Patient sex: M
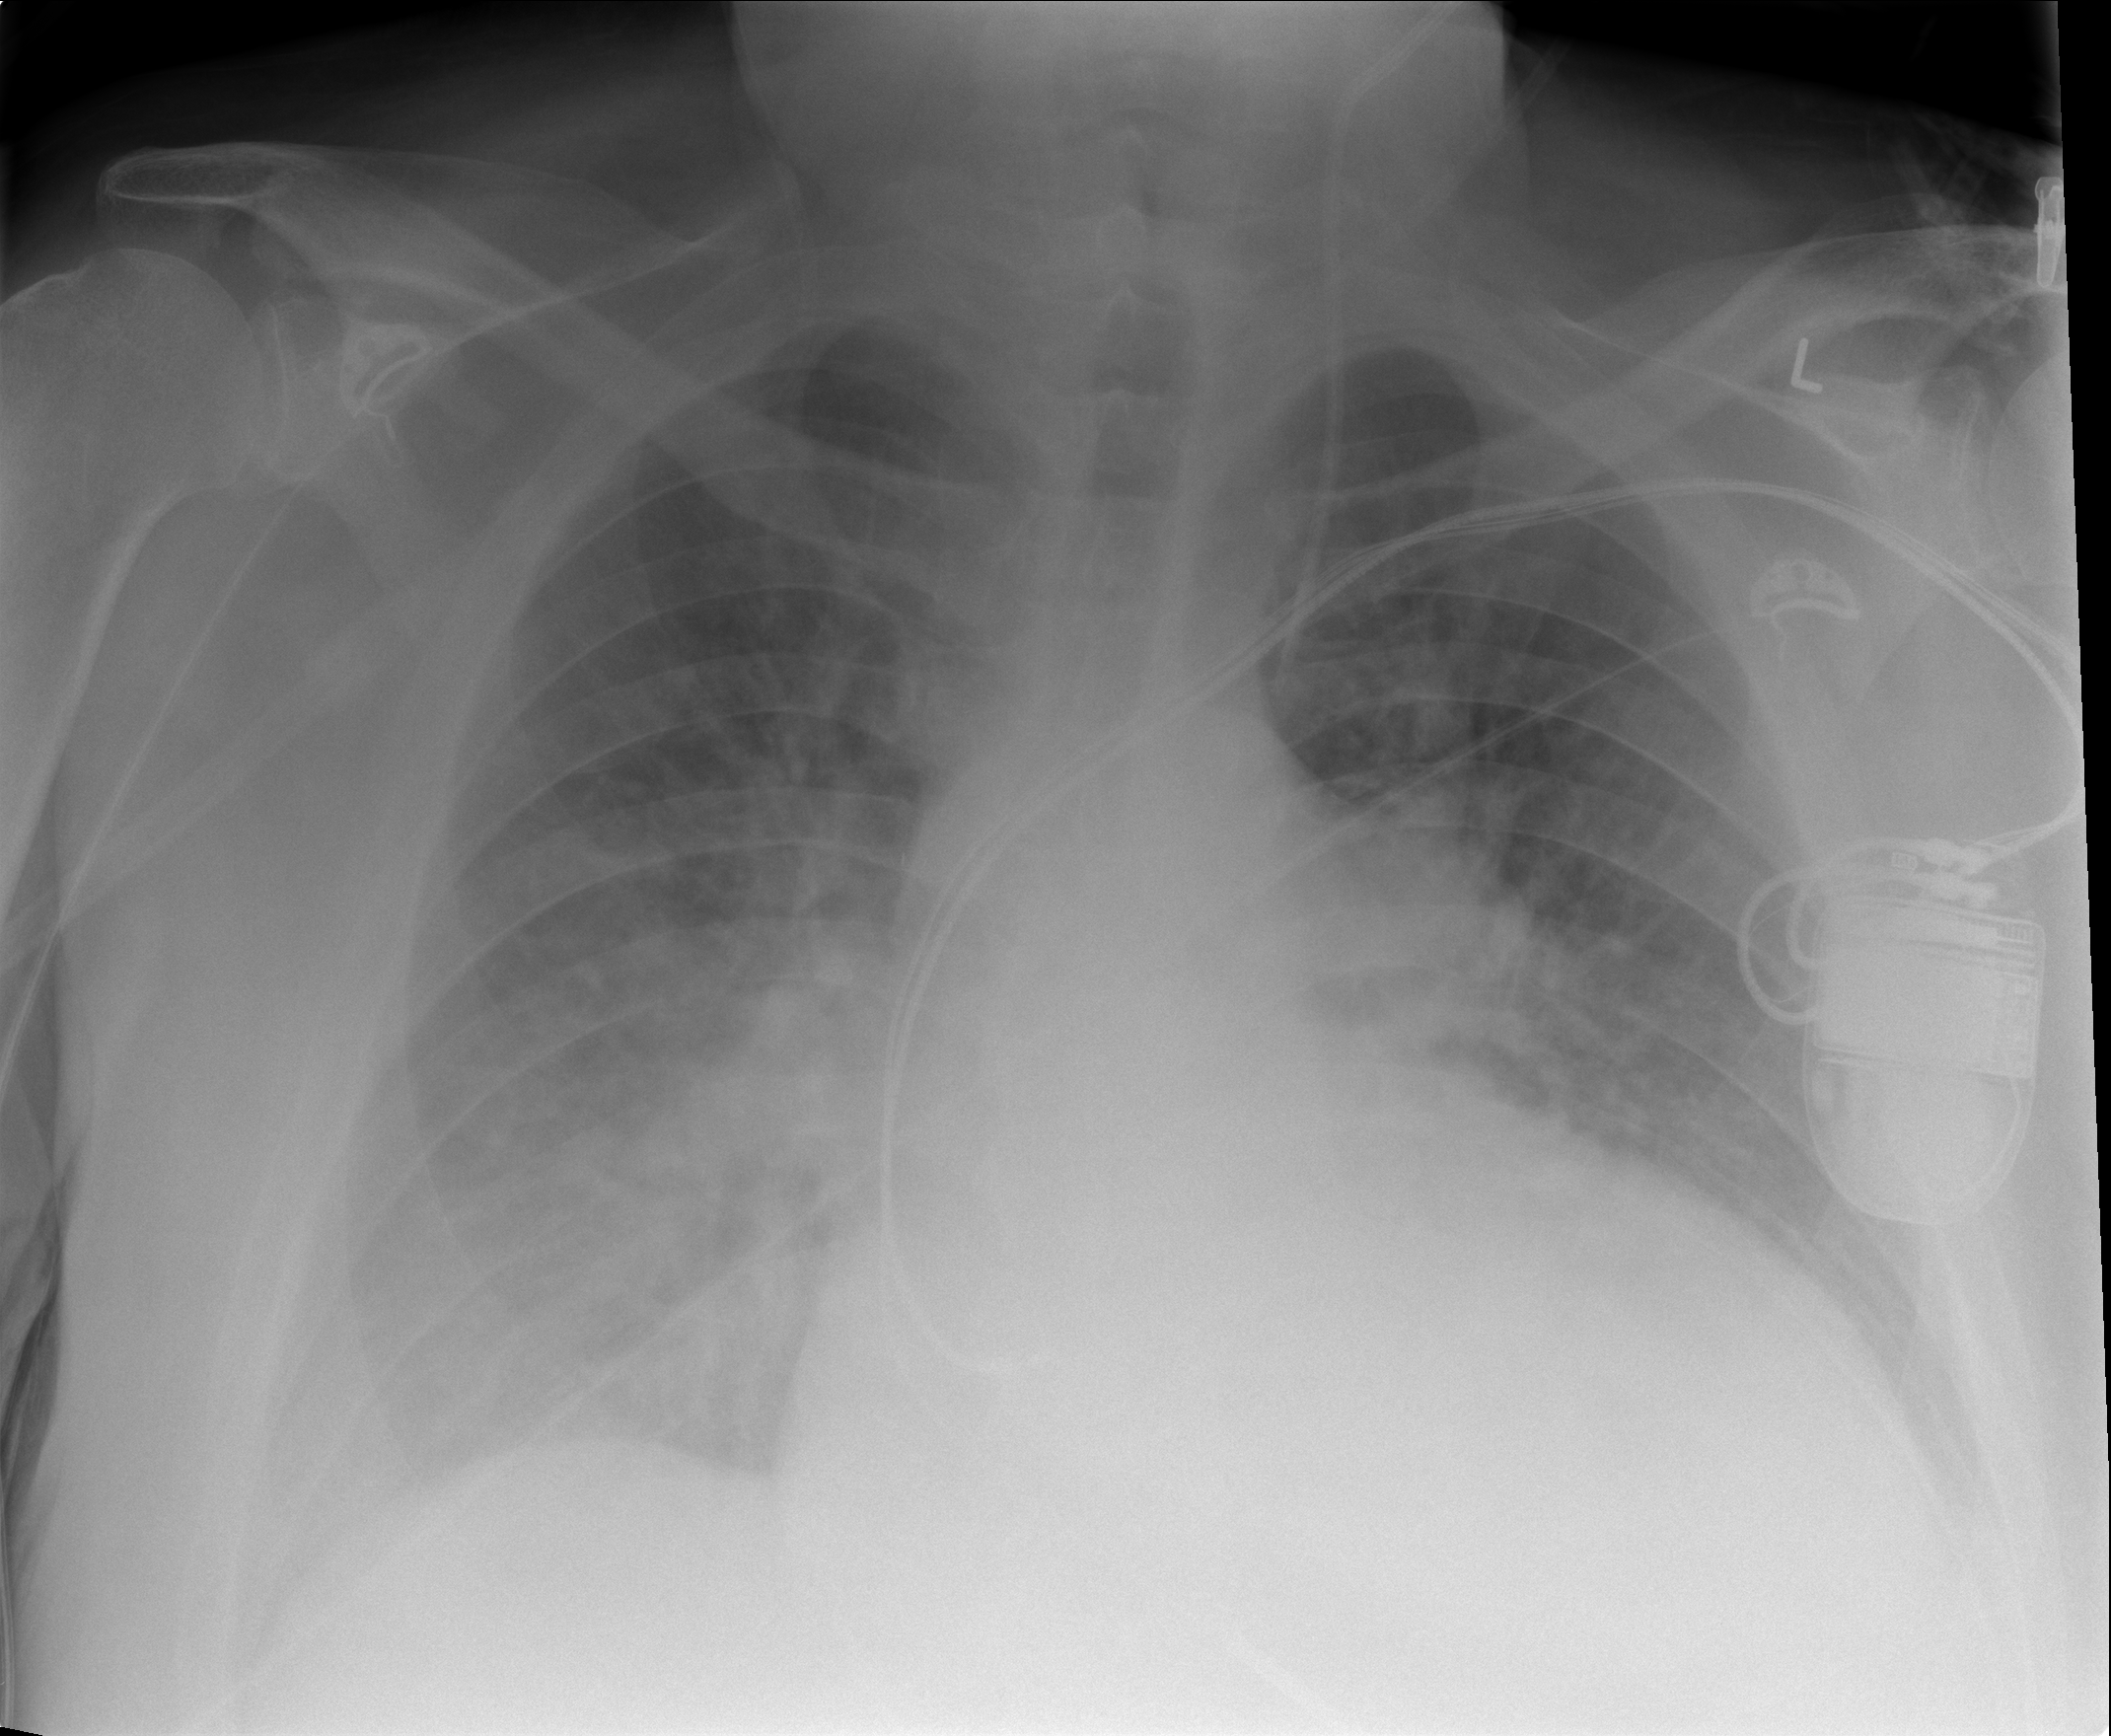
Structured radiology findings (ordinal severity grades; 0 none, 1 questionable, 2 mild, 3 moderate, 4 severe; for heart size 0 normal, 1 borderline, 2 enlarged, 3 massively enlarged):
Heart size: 3
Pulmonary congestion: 2
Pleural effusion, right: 2
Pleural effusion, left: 2
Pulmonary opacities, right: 3
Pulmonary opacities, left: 2
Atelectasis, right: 2
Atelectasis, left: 2